Question: I am having a problem while compiling my project in Eclipse. It is showing the error .

Please tell me what does this error means and how to solve it.
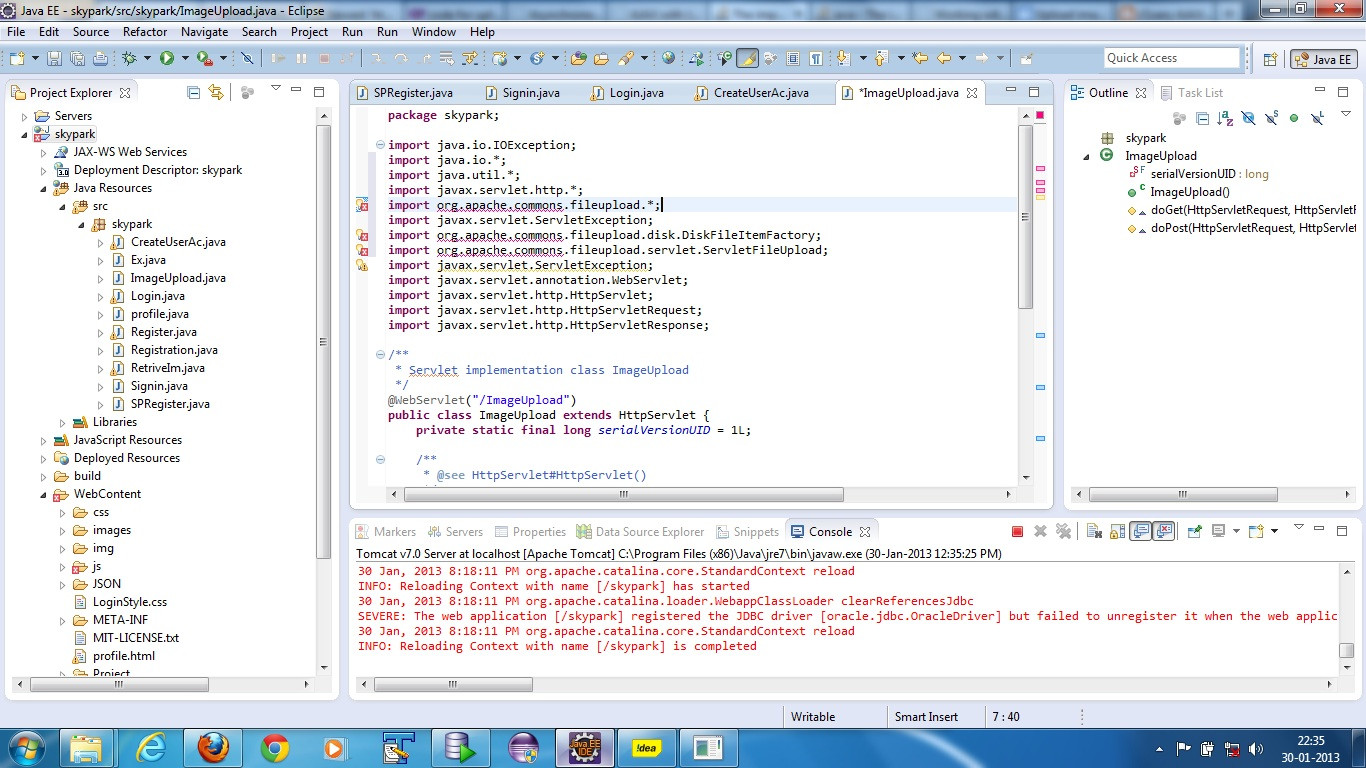
Answer: The mentioned package/classes are not present in the compiletime classpath. Basically, Java has no idea what you're talking about when you say to import this and that. It can't find them in the classpath.
It's part of <URL>, that's where FileUpload depends on, otherwise you will get the same problem during runtime.
---
to the concrete problem, I see that you're using Tomcat 7, which is a Servlet 3.0 compatible container. Do you know that you can just use the new <URL>